Question: I have many messages like this:
'Error GetMilesFromLocationService(Eastvale, CA,Yorkshire, NY,<PHONE>,19406,True.)'
The problem is that they are unique because of the city names. In a Kibana Visualization, is it possible group these into "Error GetMilesFromLocationService" messages? Here's an example of my metrics visual. Ideally, they would all be in one row.

These could be easily grouped by a regex match.
Of course, I could add a new field with Logstash, but if Kibana is able to do this, I'll be happy.
Thanks!
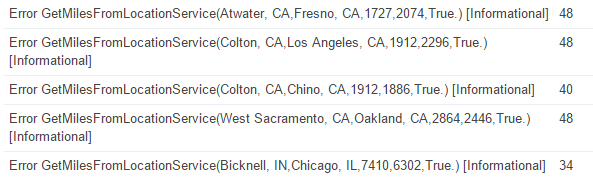
Answer: Use a <URL> to allow aggregation. Or perhaps it would be better to extract "GetMilesFromLocationService" into a 'function' field? Without knowing the structure of your log messages giving firm advice is hard.
This grok filter extracts an 'error_type' field:
'''
filter {
grok {
match => [
"message",
"^(?<error_type>Error %{WORD})"
]
}
}
'''